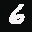
Label: 6